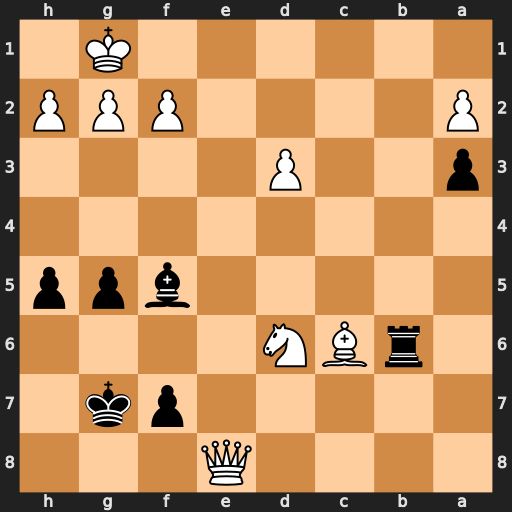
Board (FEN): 4Q3/5pk1/1rBN4/5bpp/8/p2P4/P4PPP/6K1
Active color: b
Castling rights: -
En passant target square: -
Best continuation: Rb1+ Qe1 Rxe1#